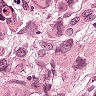
Metastatic tissue present: yes